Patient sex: F
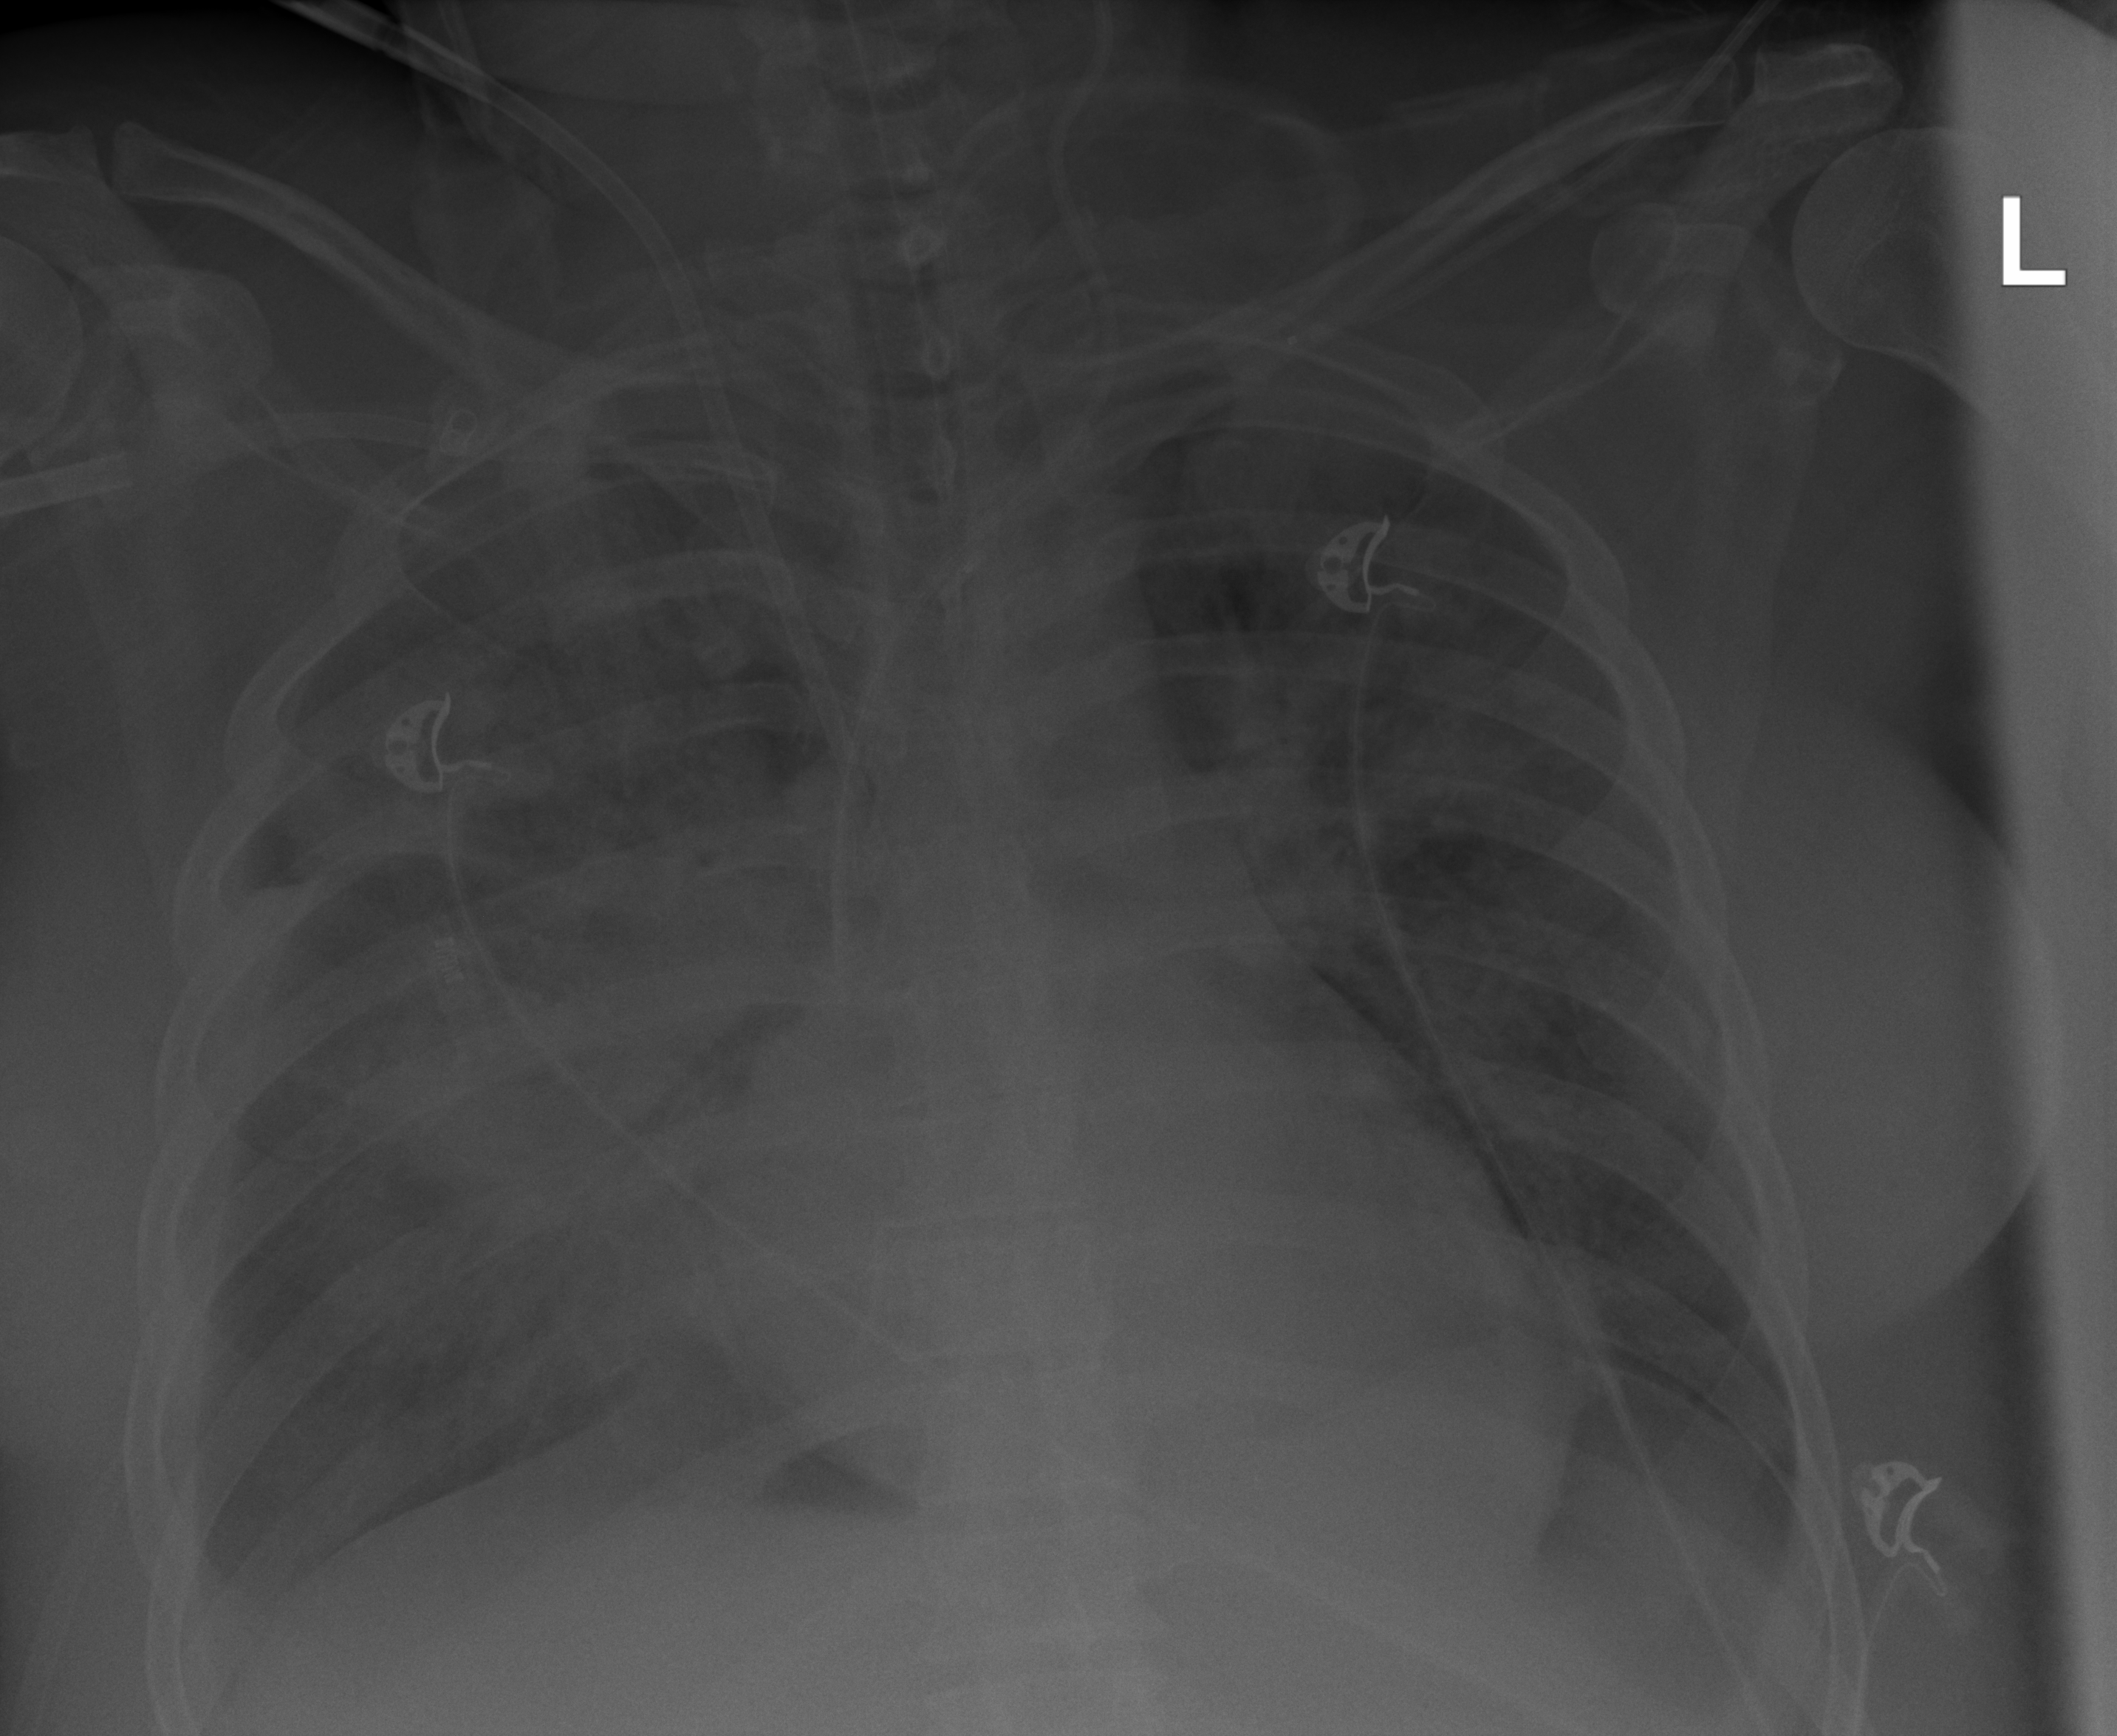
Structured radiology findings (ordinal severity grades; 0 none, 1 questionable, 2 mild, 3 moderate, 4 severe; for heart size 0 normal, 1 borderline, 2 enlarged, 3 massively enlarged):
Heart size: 0
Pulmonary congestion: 4
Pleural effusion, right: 2
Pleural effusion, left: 1
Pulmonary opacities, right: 3
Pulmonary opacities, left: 3
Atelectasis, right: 3
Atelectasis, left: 3